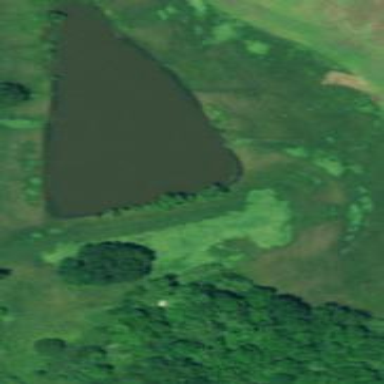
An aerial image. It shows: Serene pond surrounded by nature.